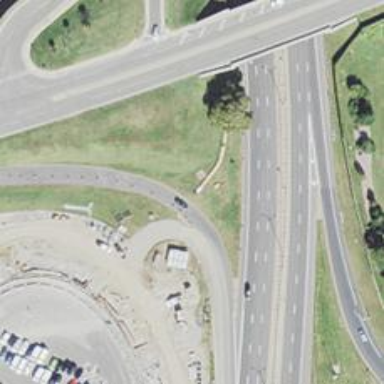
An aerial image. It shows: Asphalt motorway link.